Aerial crown-view tile of a tropical tree (Barro Colorado Island, Panama), acquired 20240813:
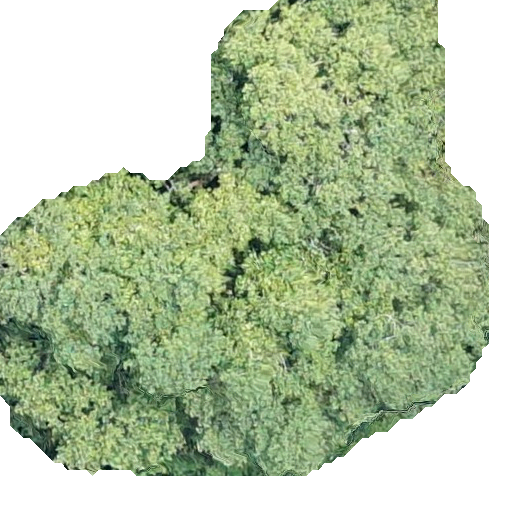
Species: Hieronyma alchorneoides
GBIF accepted scientific name: Hieronyma alchorneoides
Crown area: 269.033 m²